Question: What is the result of this measurement?
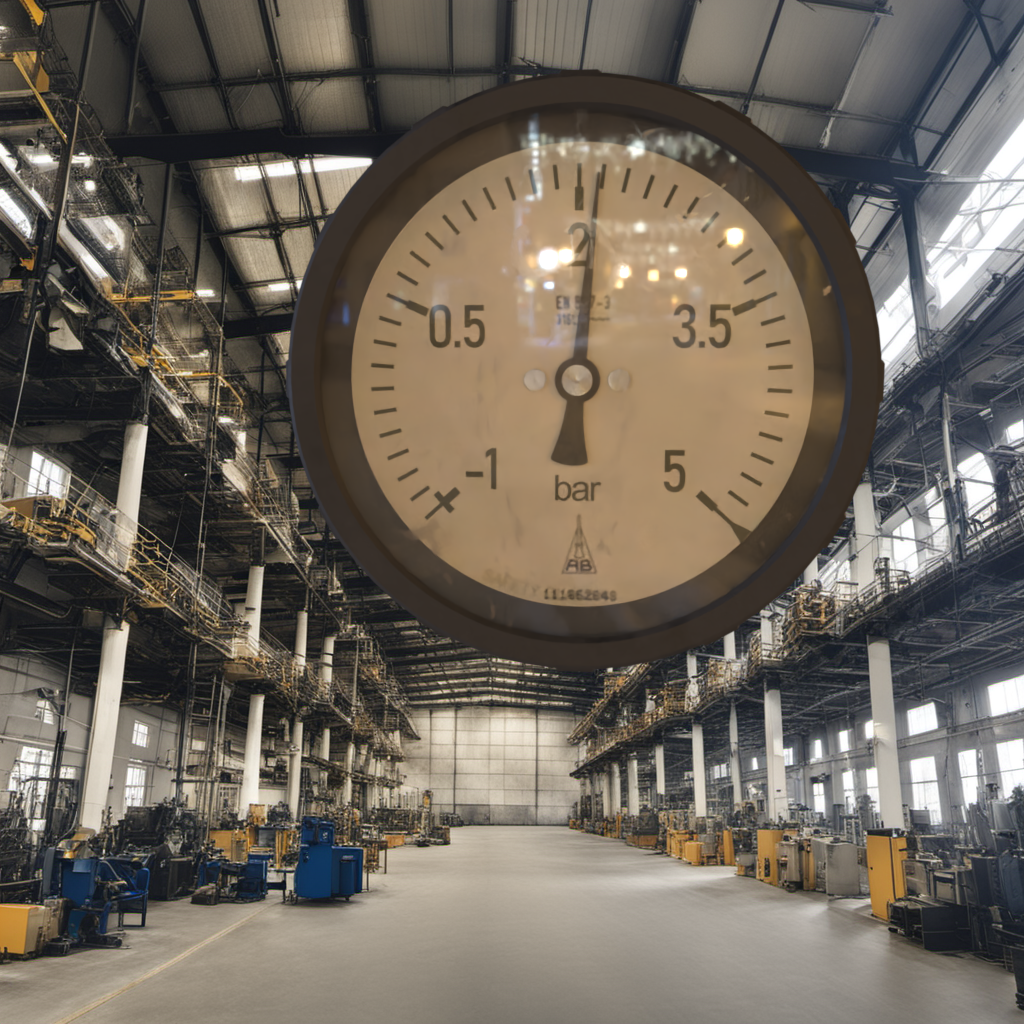
Answer: The result is 2.12
Question: What is the value range of the measurement in the image?
Answer: The range is from -1 to 5
Question: What is the minimum and maximum value of the measurement shown in the image?
Answer: The minimum value is -1 and the maximum value is 5